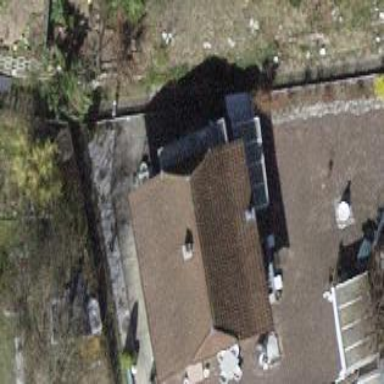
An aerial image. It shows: Detached building with hipped roof shape.